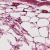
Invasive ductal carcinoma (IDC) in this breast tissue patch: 0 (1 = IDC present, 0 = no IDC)